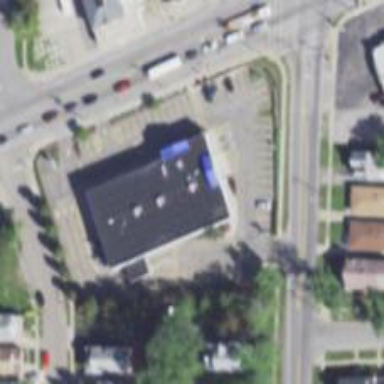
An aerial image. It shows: Pharmacy providing healthcare services.